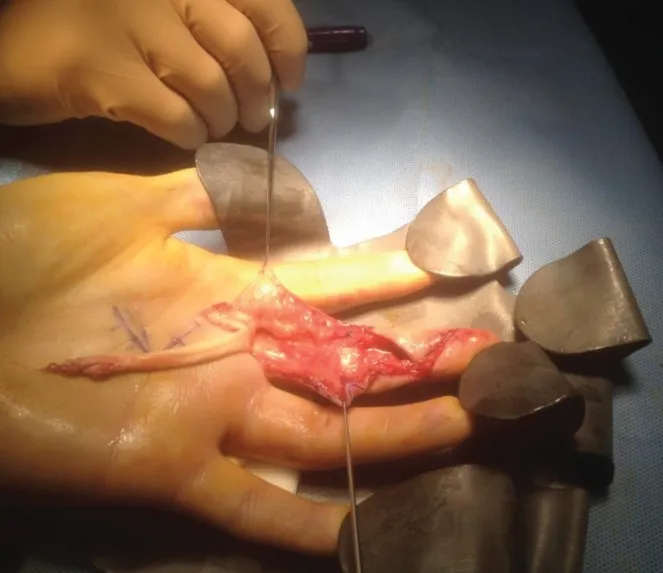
Intra-operative image demonstrating ruptures of both flexor digitorum profundus and flexor digitorum superficialis tendons.
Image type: medical_photograph (other_medical_photograph)